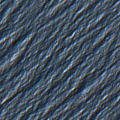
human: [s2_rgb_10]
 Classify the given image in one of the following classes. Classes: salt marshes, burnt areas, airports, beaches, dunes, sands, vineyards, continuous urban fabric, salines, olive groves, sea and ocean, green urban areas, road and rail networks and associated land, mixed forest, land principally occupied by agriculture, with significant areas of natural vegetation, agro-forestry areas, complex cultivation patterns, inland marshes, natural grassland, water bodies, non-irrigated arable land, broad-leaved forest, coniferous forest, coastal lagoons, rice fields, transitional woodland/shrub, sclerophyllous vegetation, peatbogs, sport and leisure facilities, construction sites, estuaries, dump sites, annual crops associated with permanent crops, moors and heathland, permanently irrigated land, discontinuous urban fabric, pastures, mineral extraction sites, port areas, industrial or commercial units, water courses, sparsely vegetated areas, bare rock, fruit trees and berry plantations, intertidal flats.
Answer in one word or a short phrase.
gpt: continuous urban fabric